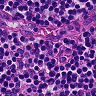
Metastatic tissue present: no